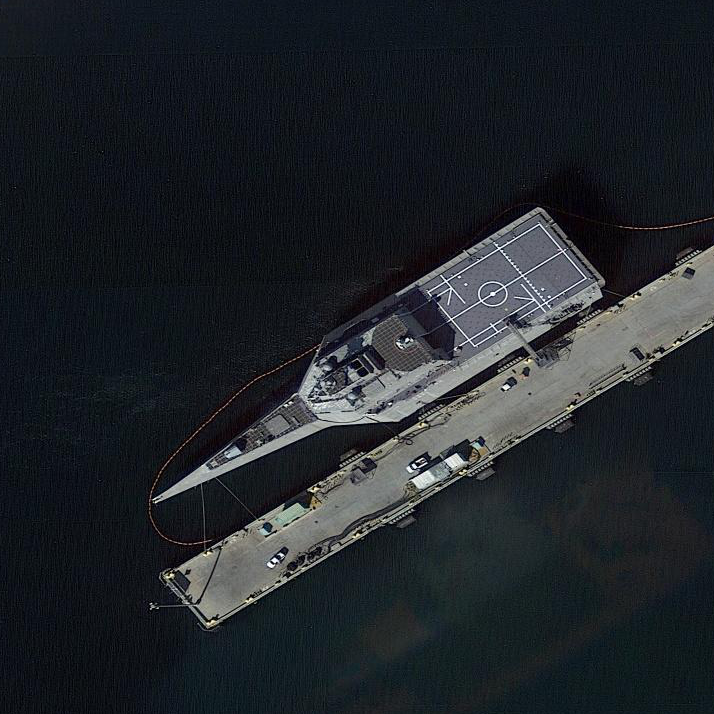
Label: Independence-class_combat_ship